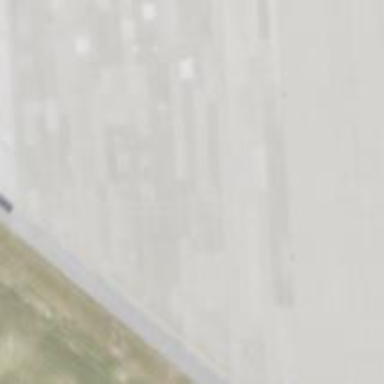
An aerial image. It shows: View of taxiway at the airport.